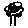
Label: tree